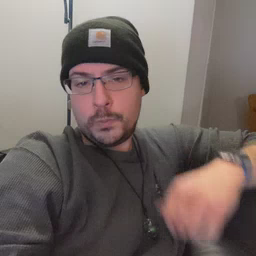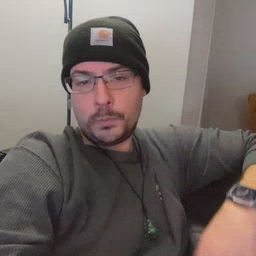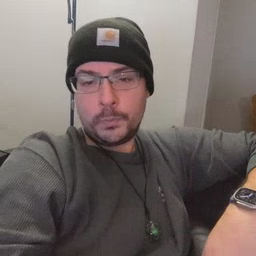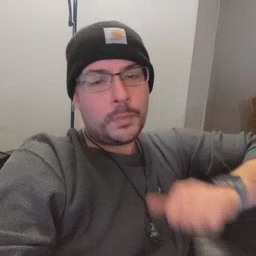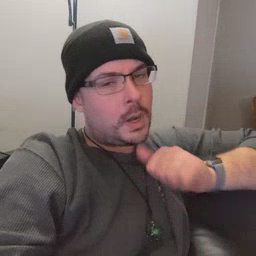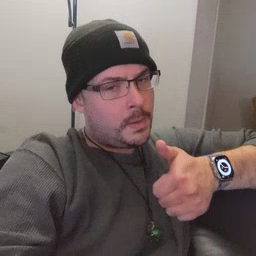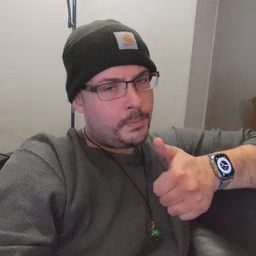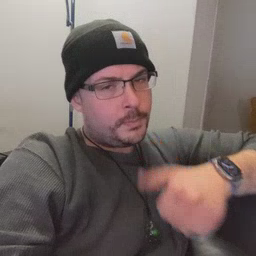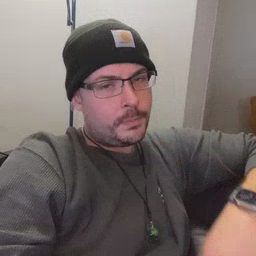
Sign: not